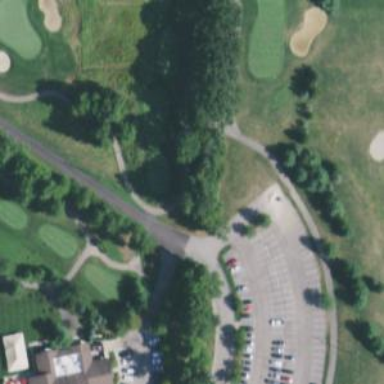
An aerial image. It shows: Path for both roads and golfers.